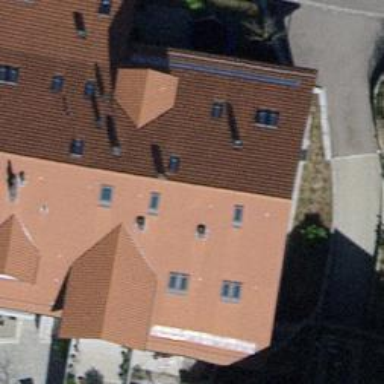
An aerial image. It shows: Gabled apartment building with pitched roofs.